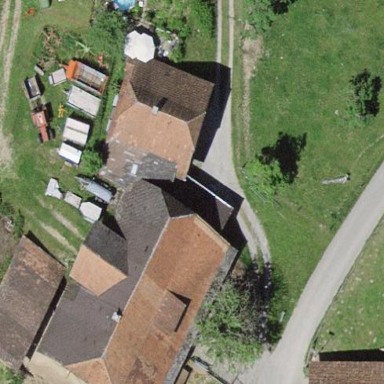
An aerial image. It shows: Farm building.